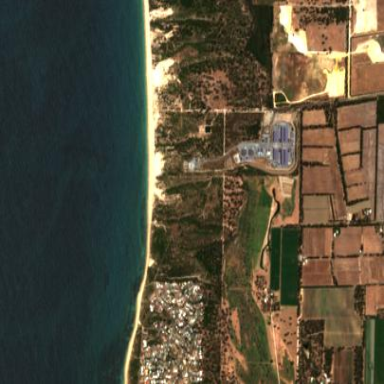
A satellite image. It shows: Industrial area with man-made water works facility specializing in desalination.